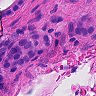
Metastatic tissue present: yes